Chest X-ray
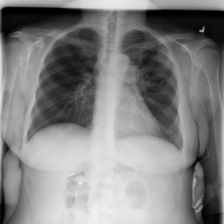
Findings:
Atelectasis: negative
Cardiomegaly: negative
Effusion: negative
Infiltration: negative
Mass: negative
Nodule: negative
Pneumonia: negative
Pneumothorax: negative
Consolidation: negative
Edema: negative
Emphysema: negative
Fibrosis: negative
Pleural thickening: negative
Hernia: negative